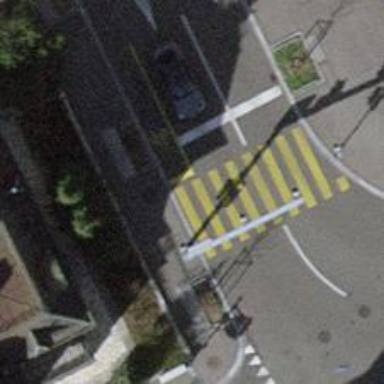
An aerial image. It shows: Kerb barrier.